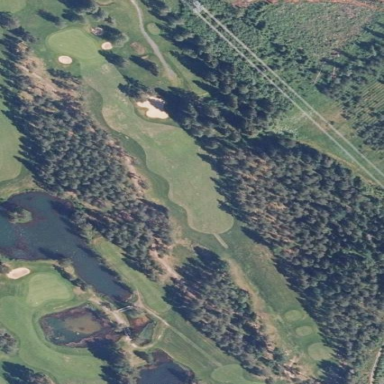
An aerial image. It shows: Golf course surrounded by greenery.